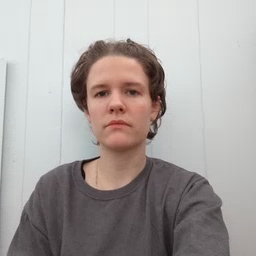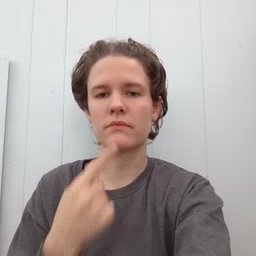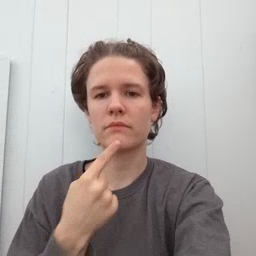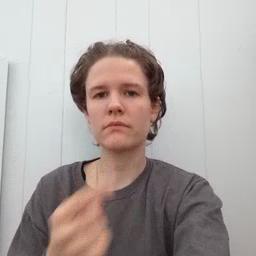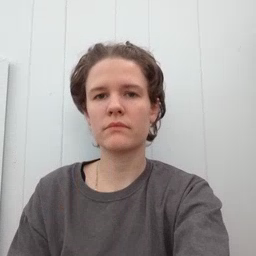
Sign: say